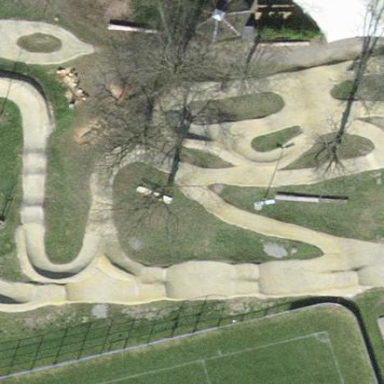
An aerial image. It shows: Asphalt cycling track located in leisure land.